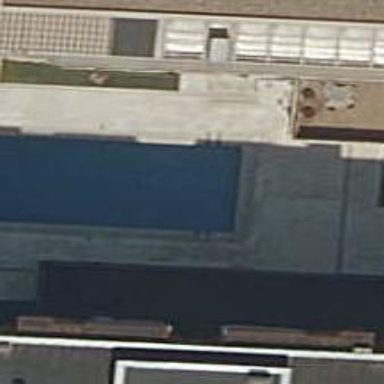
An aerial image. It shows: Swimming pool located in leisure land.